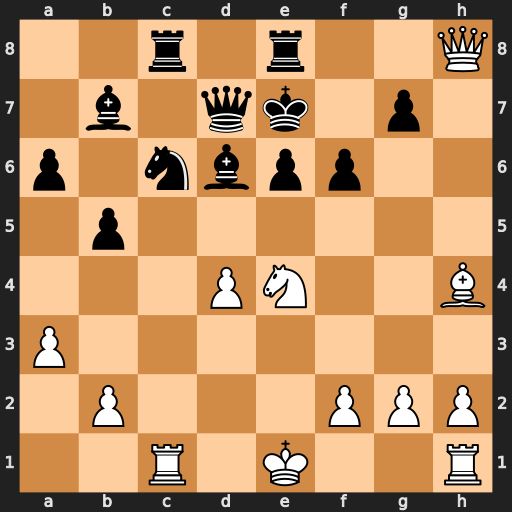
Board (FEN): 2r1r2Q/1b1qk1p1/p1nbpp2/1p6/3PN2B/P7/1P3PPP/2R1K2R
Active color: w
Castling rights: K
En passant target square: -
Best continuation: Bxf6+ gxf6 Qxf6#